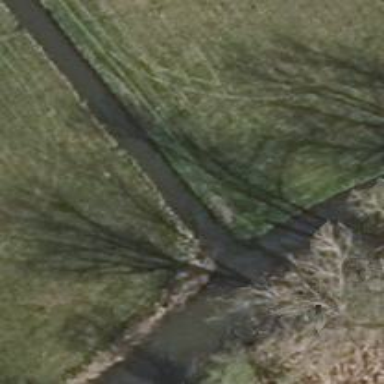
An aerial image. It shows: Grass path.